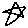
Label: star